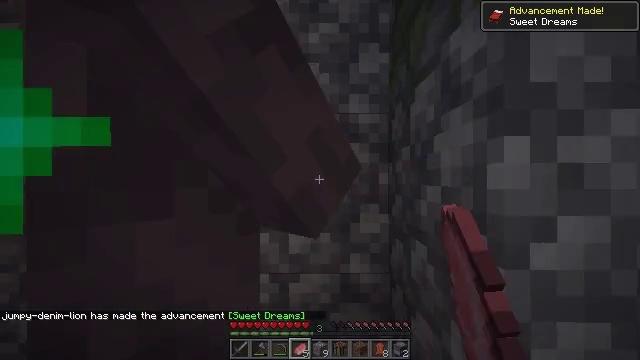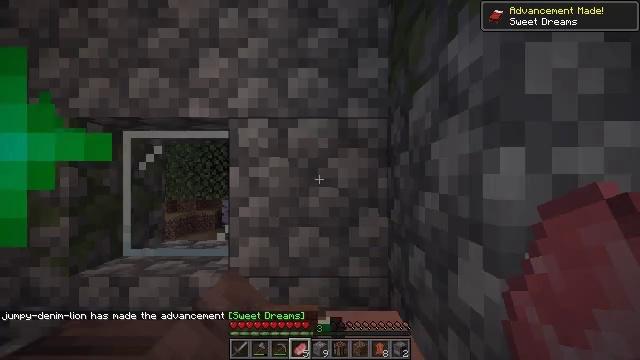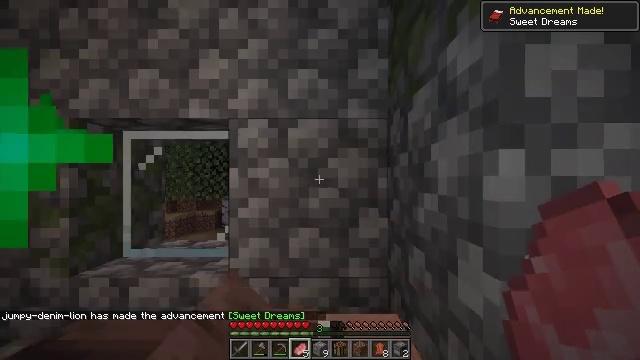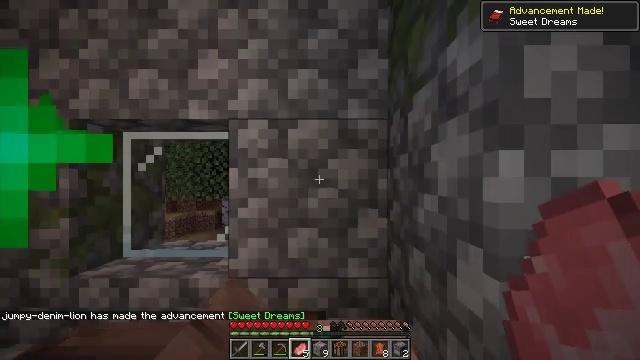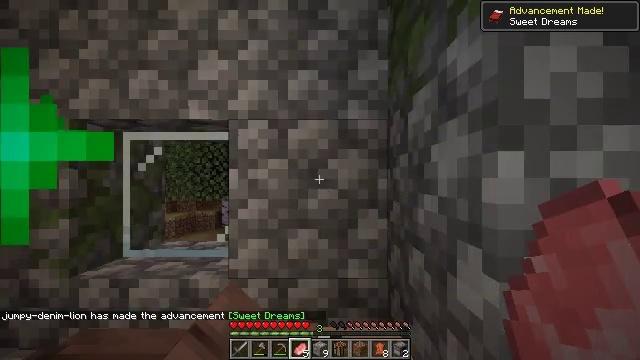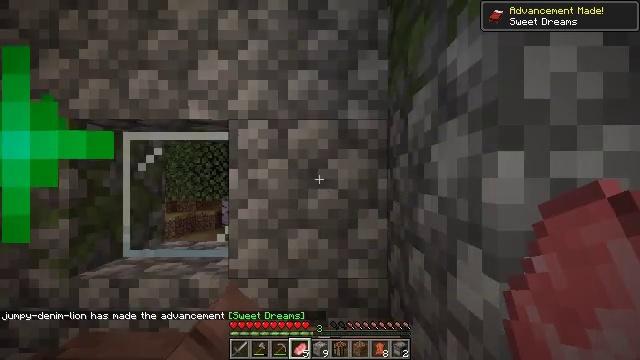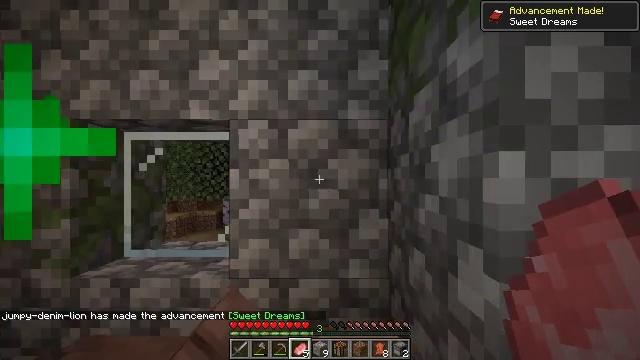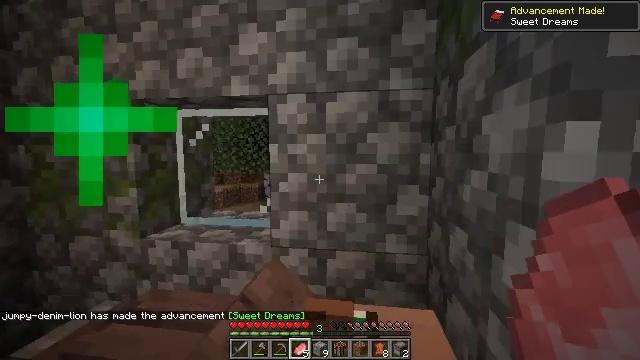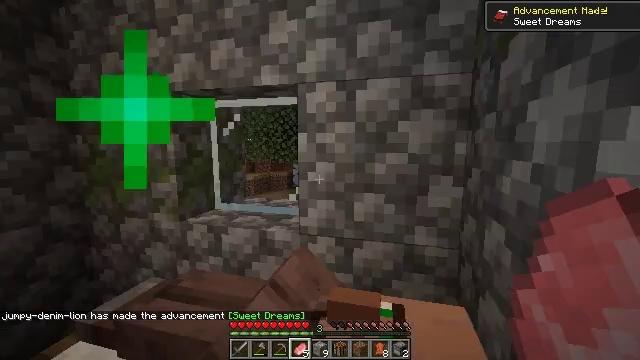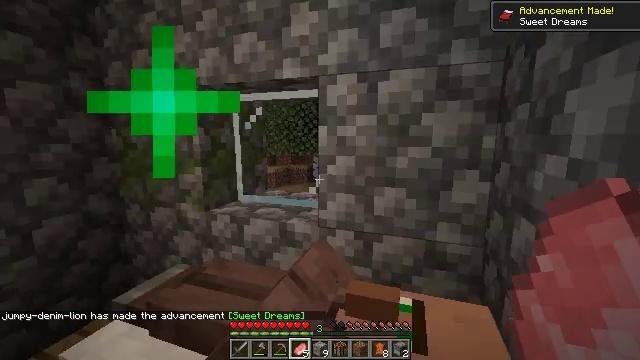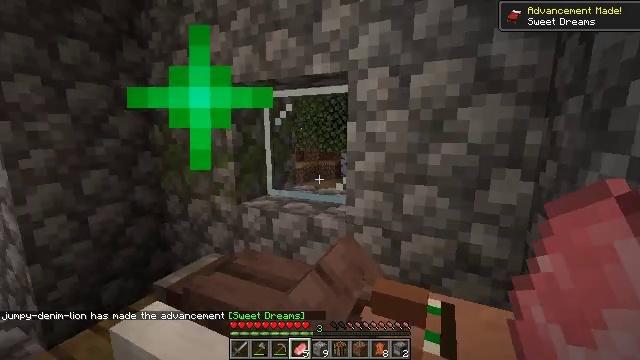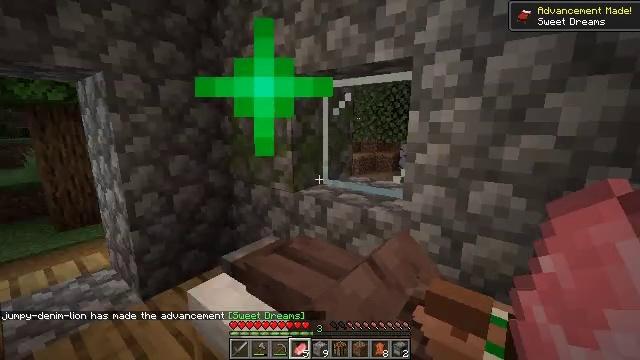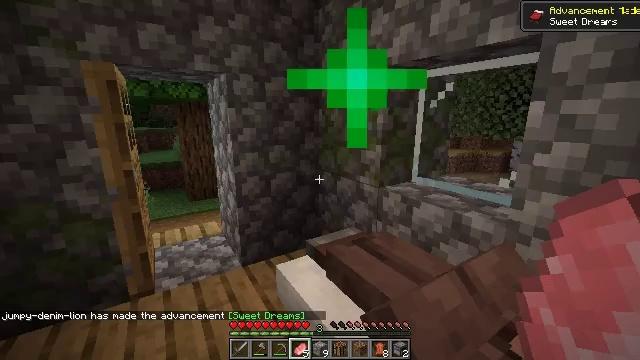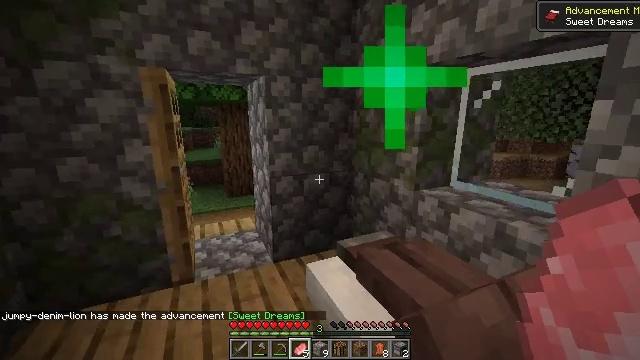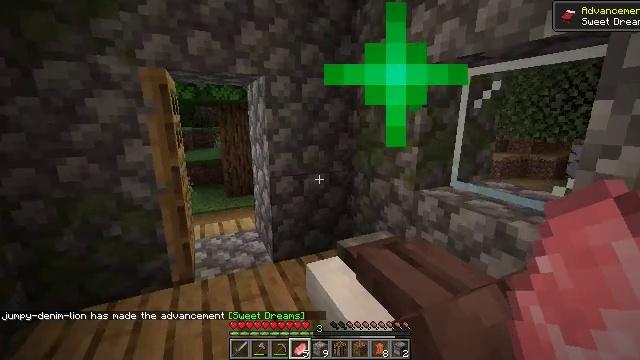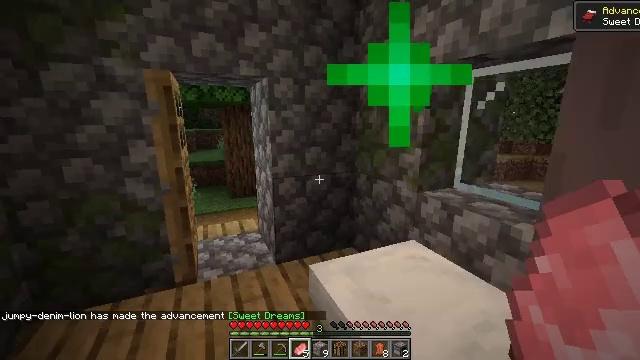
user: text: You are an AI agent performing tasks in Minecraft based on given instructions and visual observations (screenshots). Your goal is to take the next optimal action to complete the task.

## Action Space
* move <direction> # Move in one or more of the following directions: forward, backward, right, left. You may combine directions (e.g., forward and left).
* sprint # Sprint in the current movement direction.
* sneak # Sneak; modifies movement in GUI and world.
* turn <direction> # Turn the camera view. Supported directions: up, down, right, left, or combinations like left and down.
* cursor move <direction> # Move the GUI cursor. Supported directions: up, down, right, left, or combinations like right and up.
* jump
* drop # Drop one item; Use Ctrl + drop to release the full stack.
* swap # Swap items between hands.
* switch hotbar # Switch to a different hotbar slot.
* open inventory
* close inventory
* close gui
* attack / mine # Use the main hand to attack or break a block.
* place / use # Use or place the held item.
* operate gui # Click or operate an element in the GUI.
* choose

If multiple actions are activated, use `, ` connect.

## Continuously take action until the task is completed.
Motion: motion action
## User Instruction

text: Recycle the blast furnace by breaking it.
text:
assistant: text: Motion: no_op
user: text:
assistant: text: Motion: no_op
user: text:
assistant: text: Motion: no_op
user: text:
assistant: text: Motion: no_op
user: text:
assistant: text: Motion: no_op
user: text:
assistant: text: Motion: no_op
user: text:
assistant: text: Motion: turn left and down
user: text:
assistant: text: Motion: turn left and down
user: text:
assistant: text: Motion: turn left and down
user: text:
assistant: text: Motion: turn left
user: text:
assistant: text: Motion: turn left and down
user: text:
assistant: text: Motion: turn left and down
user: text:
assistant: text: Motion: turn left
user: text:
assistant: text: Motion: no_op
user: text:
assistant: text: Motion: no_op
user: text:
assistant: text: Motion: turn left and up
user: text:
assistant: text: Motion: turn left
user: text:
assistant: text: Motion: turn left
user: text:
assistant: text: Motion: no_op
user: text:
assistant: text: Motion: no_op
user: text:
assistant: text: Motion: no_op
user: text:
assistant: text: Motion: no_op
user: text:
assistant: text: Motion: no_op
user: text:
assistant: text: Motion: move forward
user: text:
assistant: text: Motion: move forward
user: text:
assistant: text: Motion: move forward
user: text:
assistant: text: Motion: move forward
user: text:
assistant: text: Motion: move forward
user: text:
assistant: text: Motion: move forward
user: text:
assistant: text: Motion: move forward